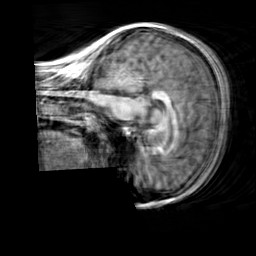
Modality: T1w
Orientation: sagittal
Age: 20
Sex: female
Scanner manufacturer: siemens
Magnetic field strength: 3 T
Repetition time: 2.3 s
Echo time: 0.00303 s